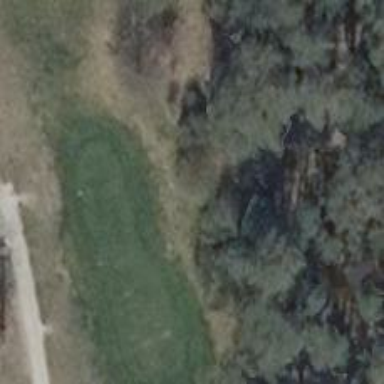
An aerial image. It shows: Golf tee.